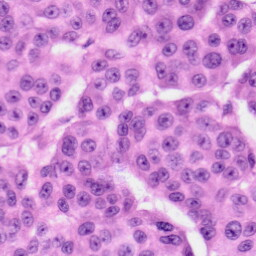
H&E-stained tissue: Skin